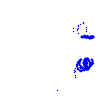
Particle: electron